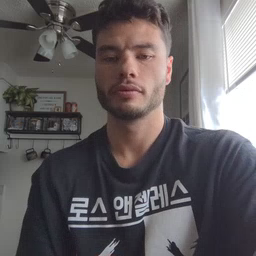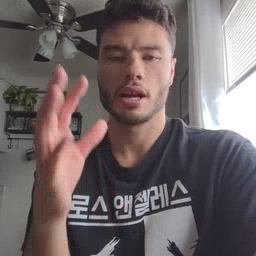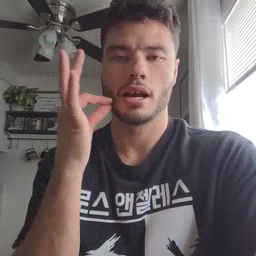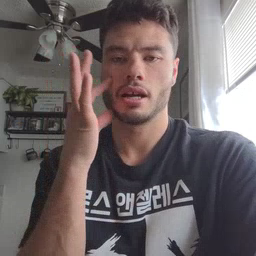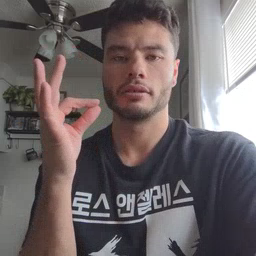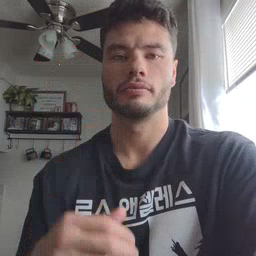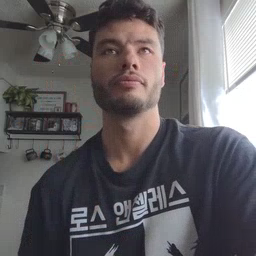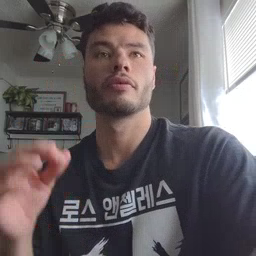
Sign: cat